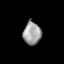
Tissue: lung
Cell type: Epithelial cells
Senescence score: 0.1746
Nuclear area (px): 406
Mean DAPI intensity: 155.958